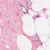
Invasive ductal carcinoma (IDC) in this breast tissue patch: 0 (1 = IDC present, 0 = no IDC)